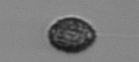
Label: Pseudochattonella_farcimen